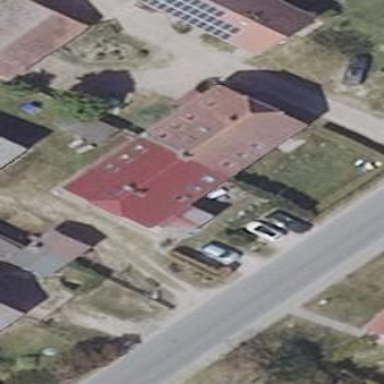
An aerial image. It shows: Semi-detached house with gabled roof.